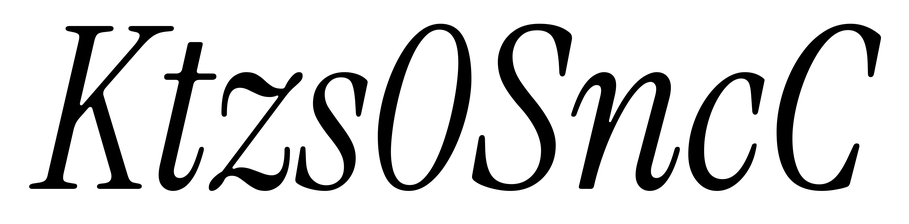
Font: InstrumentSerif-Italic